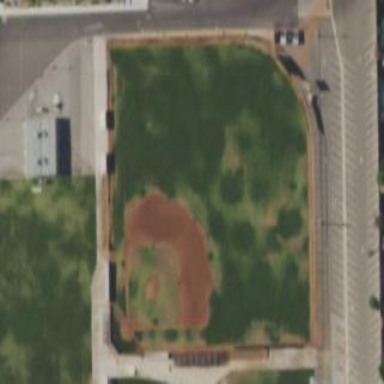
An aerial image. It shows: Baseball pitch for leisure and sports activities.